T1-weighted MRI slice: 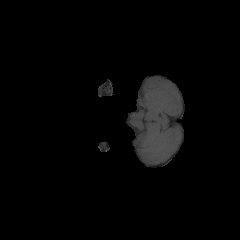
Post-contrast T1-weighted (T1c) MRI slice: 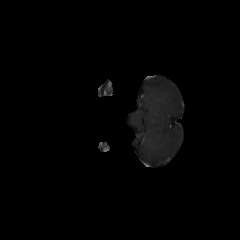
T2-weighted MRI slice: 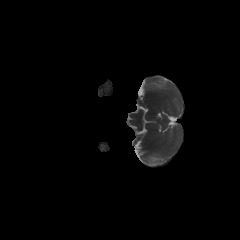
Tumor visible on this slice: no